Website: crate-barrel
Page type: account-selection
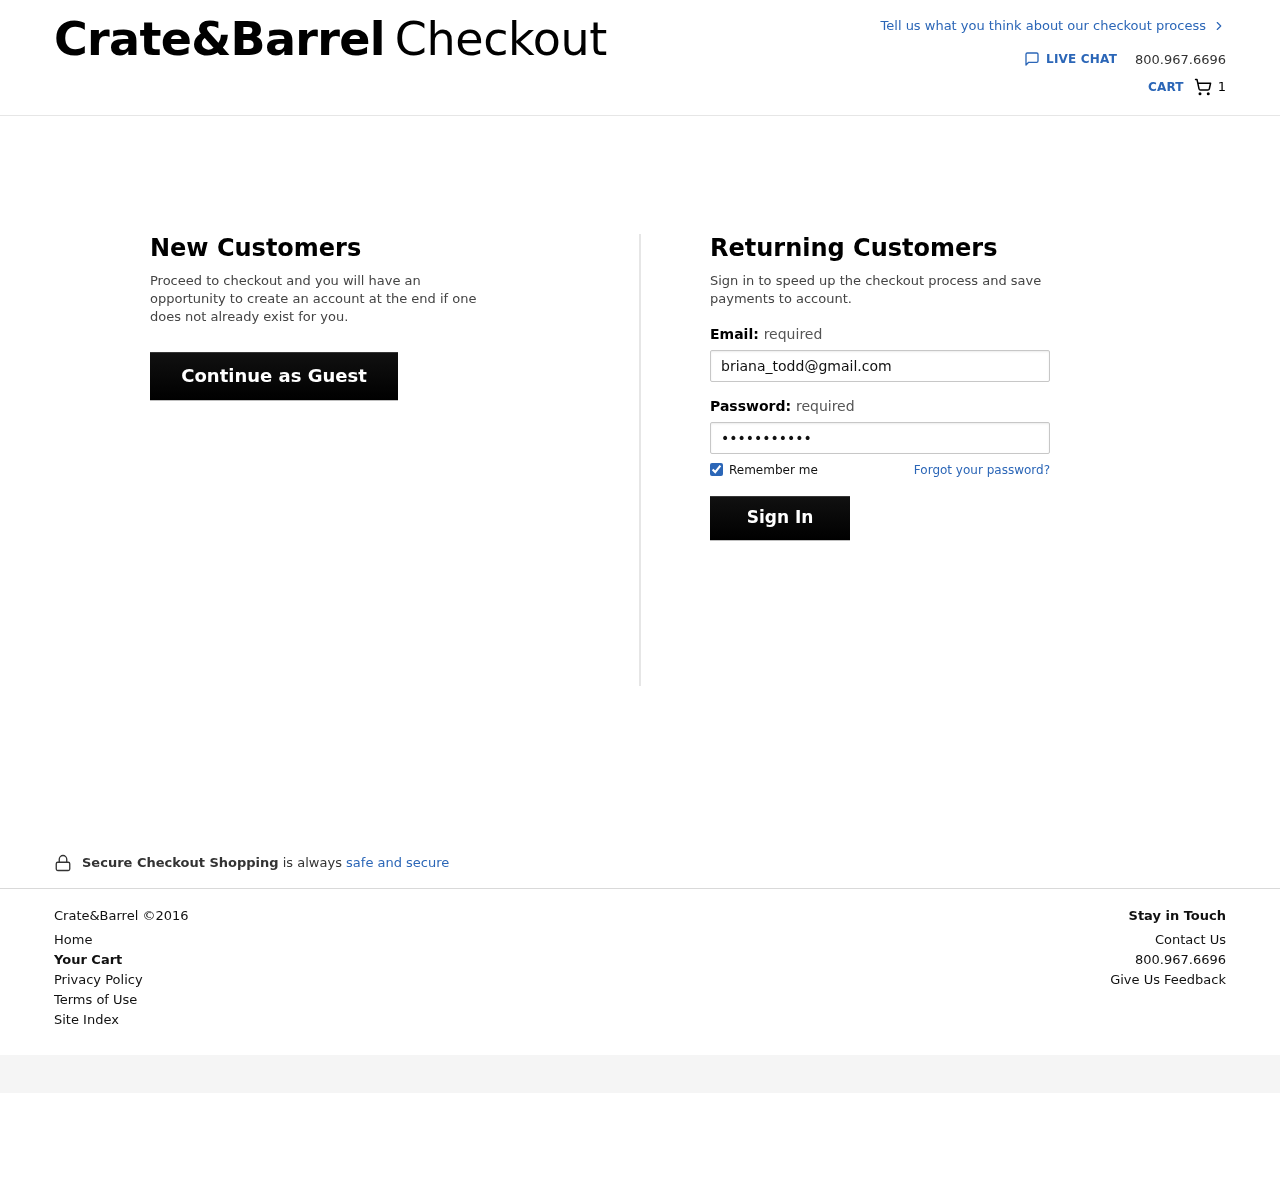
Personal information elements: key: PII_EMAIL
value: briana_todd@gmail.com
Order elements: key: ORDER_NUM_ITEMS
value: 1